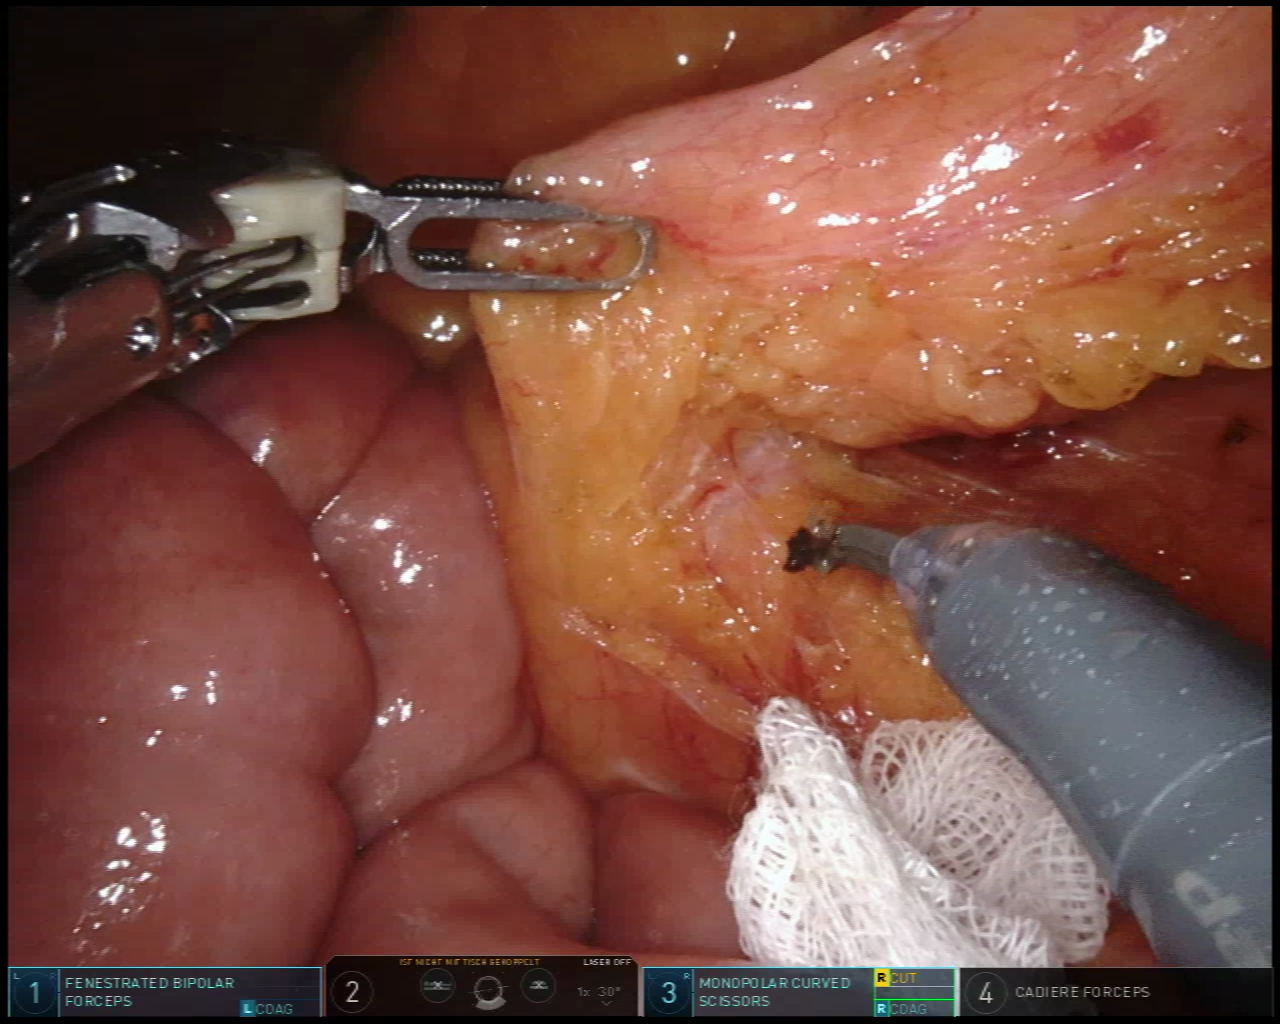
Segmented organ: inferior_mesenteric_artery
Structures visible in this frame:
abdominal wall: no
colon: no
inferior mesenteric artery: yes
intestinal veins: no
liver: no
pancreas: no
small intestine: yes
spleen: no
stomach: no
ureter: no
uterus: no
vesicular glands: no